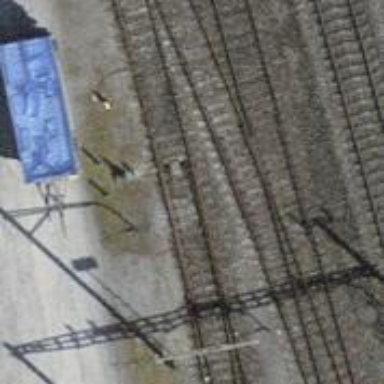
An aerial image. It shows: Railway siding with one electrified track and contact line for powering the train.